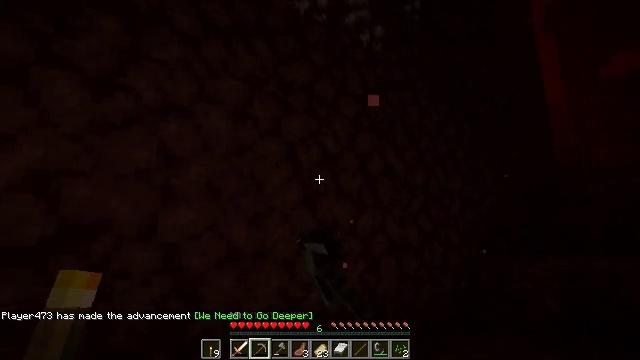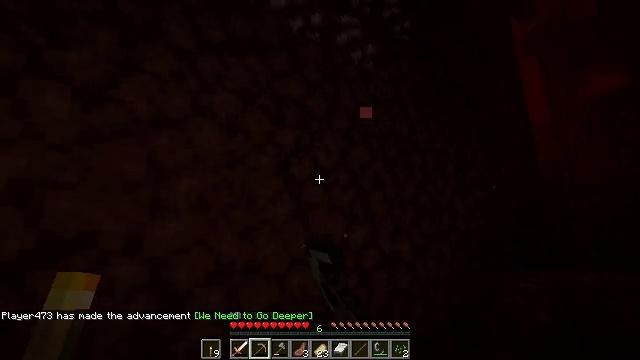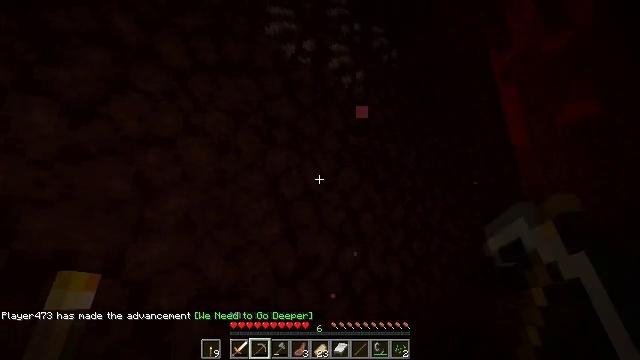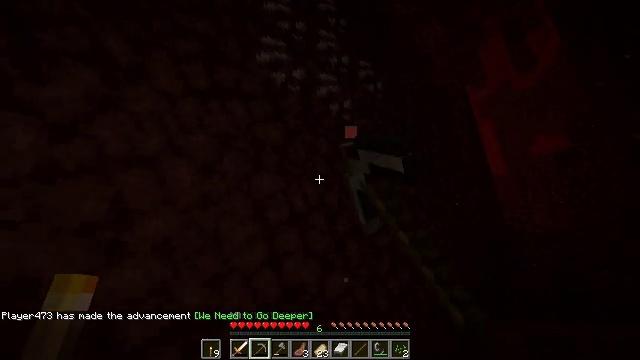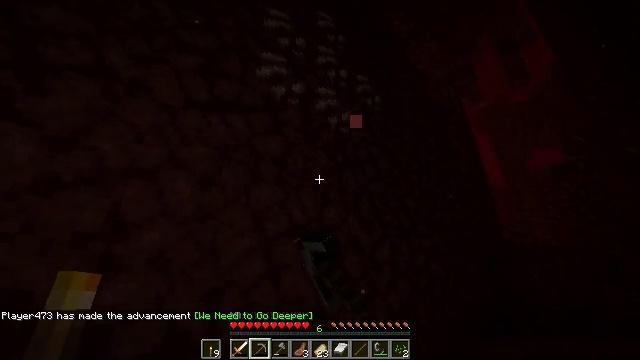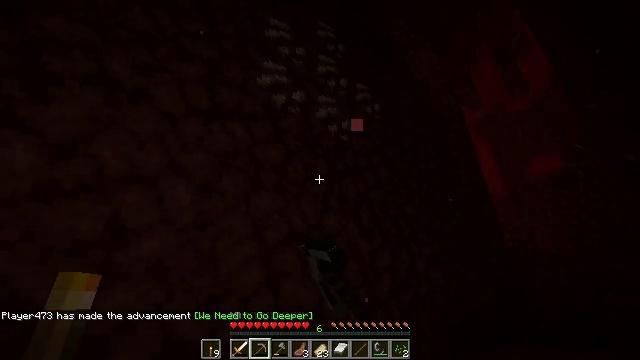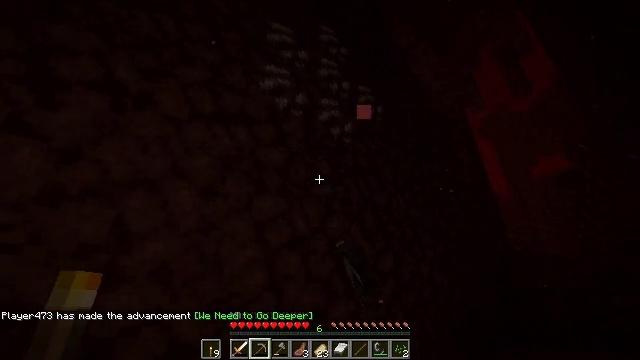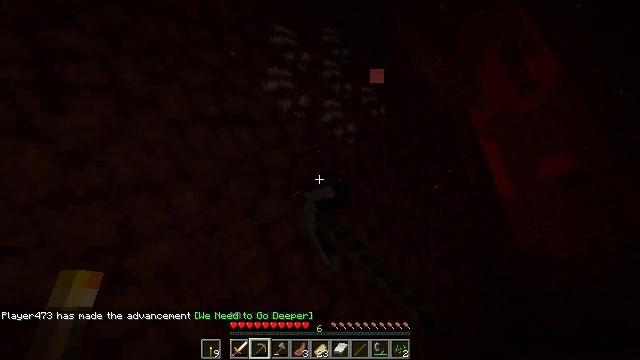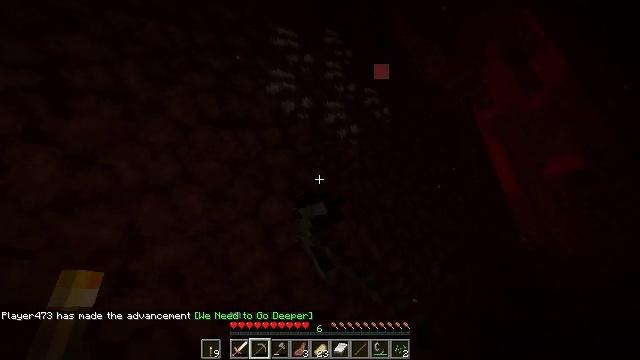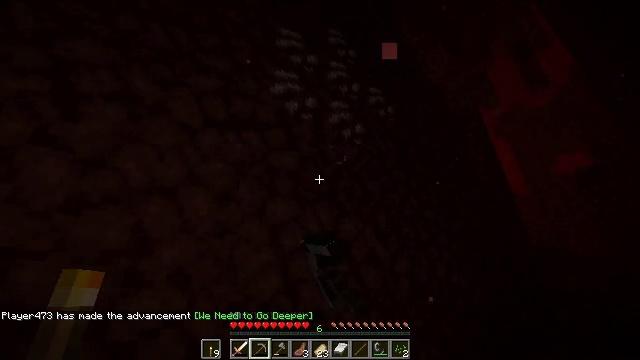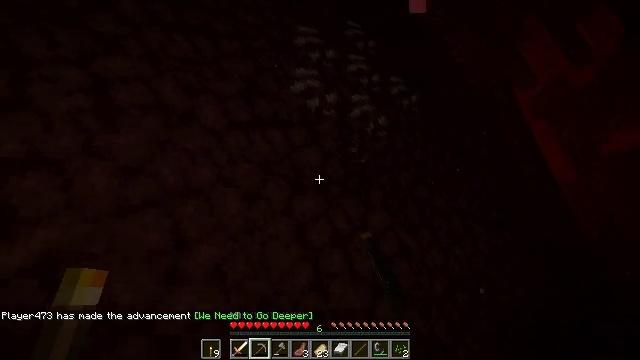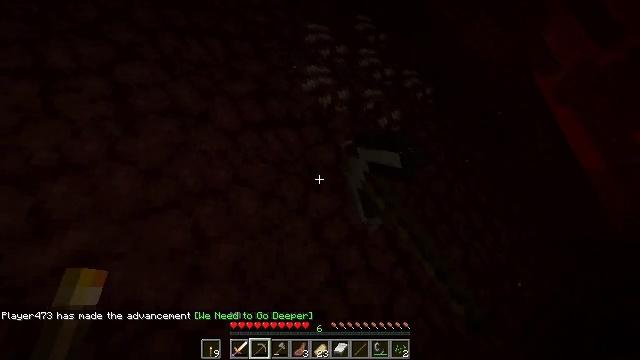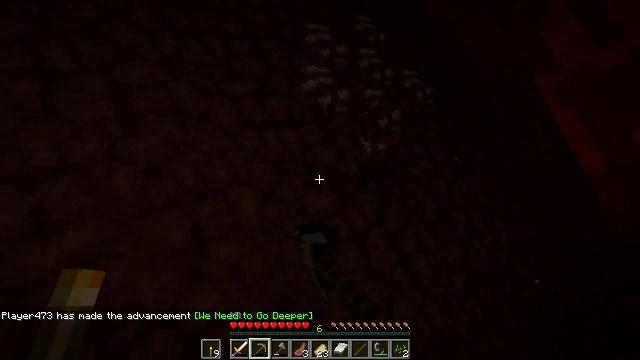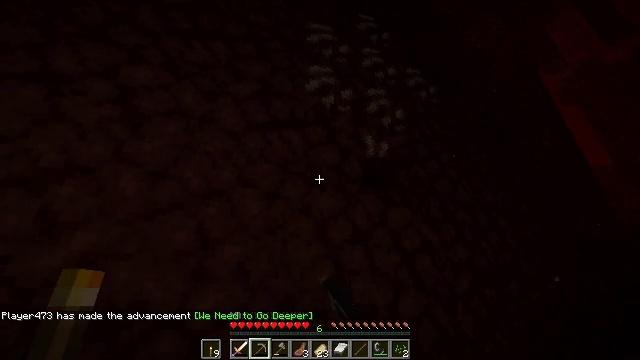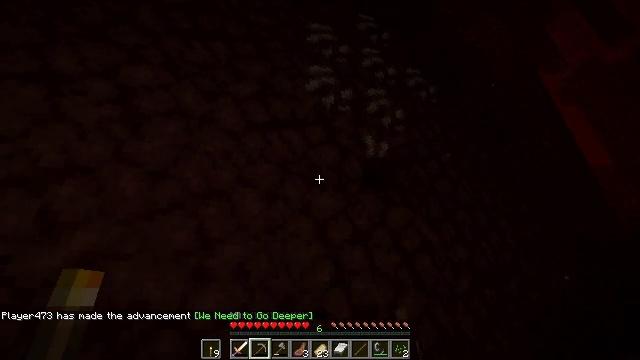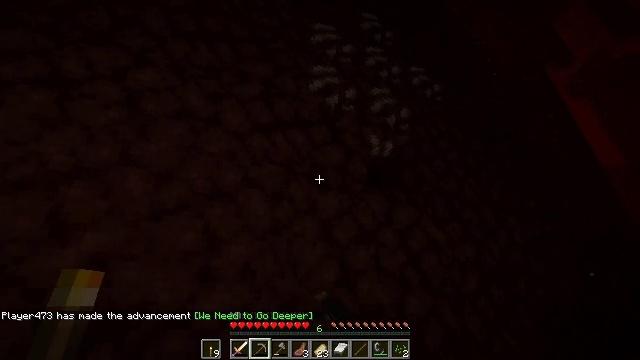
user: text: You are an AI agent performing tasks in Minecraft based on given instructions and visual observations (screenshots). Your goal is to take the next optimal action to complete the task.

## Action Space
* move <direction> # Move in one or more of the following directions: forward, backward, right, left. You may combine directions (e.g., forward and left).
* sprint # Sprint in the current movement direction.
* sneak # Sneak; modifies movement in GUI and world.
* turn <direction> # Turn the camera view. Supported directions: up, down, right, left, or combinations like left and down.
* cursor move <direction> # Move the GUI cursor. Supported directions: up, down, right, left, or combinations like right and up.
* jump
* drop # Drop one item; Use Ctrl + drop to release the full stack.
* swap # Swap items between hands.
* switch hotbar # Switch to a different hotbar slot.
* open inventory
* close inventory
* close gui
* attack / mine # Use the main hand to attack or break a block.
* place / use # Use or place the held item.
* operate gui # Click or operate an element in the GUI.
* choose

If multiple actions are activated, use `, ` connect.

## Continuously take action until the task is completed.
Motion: motion action
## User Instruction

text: Break the netherrack block.
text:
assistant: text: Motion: turn right and up, attack / mine
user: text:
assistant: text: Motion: turn right and up, attack / mine
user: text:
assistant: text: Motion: turn right and up, attack / mine
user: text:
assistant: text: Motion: turn up, attack / mine
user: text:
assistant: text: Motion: turn up, attack / mine
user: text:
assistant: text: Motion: attack / mine
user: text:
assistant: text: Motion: attack / mine
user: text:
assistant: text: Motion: attack / mine
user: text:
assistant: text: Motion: turn left, attack / mine
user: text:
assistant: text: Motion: turn left, attack / mine
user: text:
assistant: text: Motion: turn left, attack / mine
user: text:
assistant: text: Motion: attack / mine
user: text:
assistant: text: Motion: attack / mine
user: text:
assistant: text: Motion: attack / mine
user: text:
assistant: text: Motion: turn left, attack / mine
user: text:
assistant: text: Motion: attack / mine
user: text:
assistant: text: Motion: attack / mine
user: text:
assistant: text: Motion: attack / mine
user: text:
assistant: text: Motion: attack / mine
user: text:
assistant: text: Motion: attack / mine
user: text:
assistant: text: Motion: attack / mine
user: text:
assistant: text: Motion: attack / mine
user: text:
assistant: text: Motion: attack / mine
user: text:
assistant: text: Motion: attack / mine
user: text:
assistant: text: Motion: attack / mine
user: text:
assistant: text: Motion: attack / mine
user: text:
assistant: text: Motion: attack / mine
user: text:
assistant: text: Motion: attack / mine
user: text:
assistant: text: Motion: attack / mine
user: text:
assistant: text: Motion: turn down, attack / mine